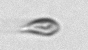
Label: Cryptophyta